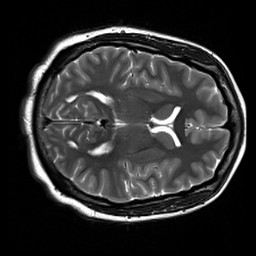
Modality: T2w
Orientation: axial
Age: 24
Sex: female
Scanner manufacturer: siemens
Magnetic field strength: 3 T
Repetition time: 7 s
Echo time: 0.09 s